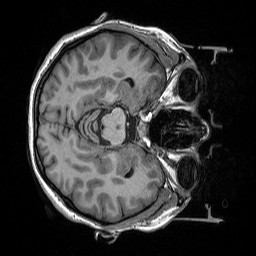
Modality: T1w
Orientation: axial
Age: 39
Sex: female
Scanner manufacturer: siemens
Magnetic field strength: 3 T
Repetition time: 2.53 s
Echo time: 0.00219 s